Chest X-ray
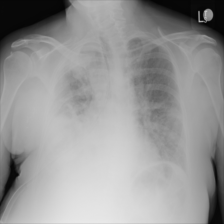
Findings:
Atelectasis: positive
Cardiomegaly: negative
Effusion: negative
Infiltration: positive
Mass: negative
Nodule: negative
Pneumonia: negative
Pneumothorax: negative
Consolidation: negative
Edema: negative
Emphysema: negative
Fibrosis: negative
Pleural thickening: positive
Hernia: negative